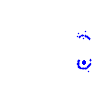
Particle: proton